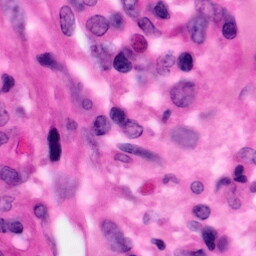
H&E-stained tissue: Pancreatic